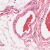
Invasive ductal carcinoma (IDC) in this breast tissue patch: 0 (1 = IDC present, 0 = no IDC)